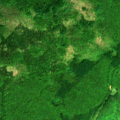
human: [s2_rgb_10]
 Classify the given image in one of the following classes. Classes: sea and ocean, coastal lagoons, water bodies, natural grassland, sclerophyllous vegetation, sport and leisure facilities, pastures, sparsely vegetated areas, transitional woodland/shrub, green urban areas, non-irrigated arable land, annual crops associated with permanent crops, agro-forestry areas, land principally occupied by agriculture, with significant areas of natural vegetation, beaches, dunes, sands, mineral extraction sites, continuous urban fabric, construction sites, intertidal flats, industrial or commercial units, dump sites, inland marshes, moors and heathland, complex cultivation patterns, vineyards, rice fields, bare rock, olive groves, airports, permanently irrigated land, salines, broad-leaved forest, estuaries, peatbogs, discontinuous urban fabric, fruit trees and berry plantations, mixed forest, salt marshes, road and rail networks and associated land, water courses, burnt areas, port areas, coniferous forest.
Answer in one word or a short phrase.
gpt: broad-leaved forest, coniferous forest, mixed forest